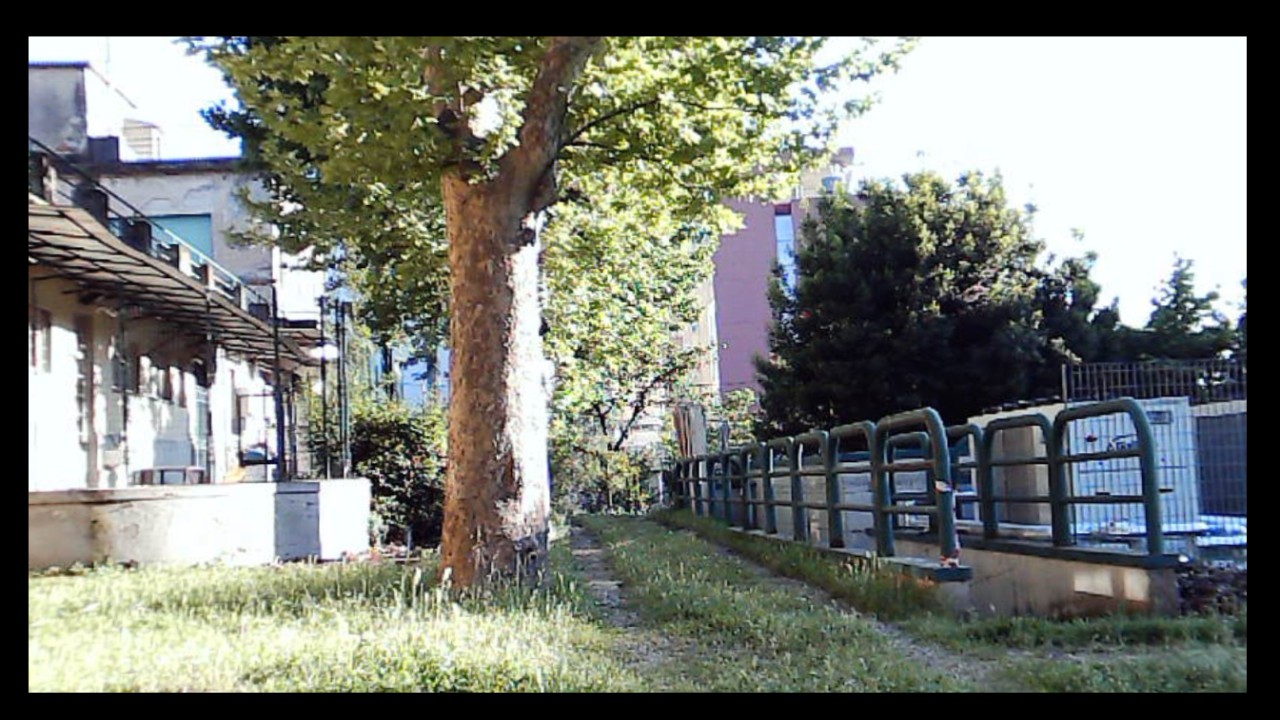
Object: DarwinFPV cineape20